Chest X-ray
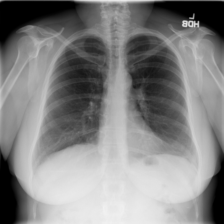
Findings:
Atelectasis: positive
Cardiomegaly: negative
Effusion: negative
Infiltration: negative
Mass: negative
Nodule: negative
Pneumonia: negative
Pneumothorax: negative
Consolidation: negative
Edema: negative
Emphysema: negative
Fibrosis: negative
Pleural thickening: negative
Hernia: negative